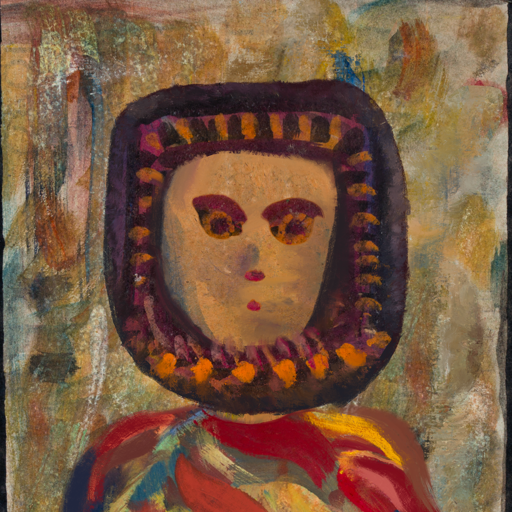
Background: Pipe, Head And Neck Front: In_The_Sun, Face Front: Doll, Bust: Mother_And_Son_Son, Hair Front: Doll, Head Accessory: Blank, Second Necklace: Blank, Necklace: Blank, Baby: Blank